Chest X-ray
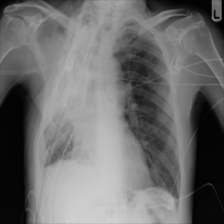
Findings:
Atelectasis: negative
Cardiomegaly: negative
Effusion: negative
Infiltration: negative
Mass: negative
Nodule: negative
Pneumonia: negative
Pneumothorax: negative
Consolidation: negative
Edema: negative
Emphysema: positive
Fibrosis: negative
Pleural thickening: negative
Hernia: negative